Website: bh-photo
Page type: address-validator
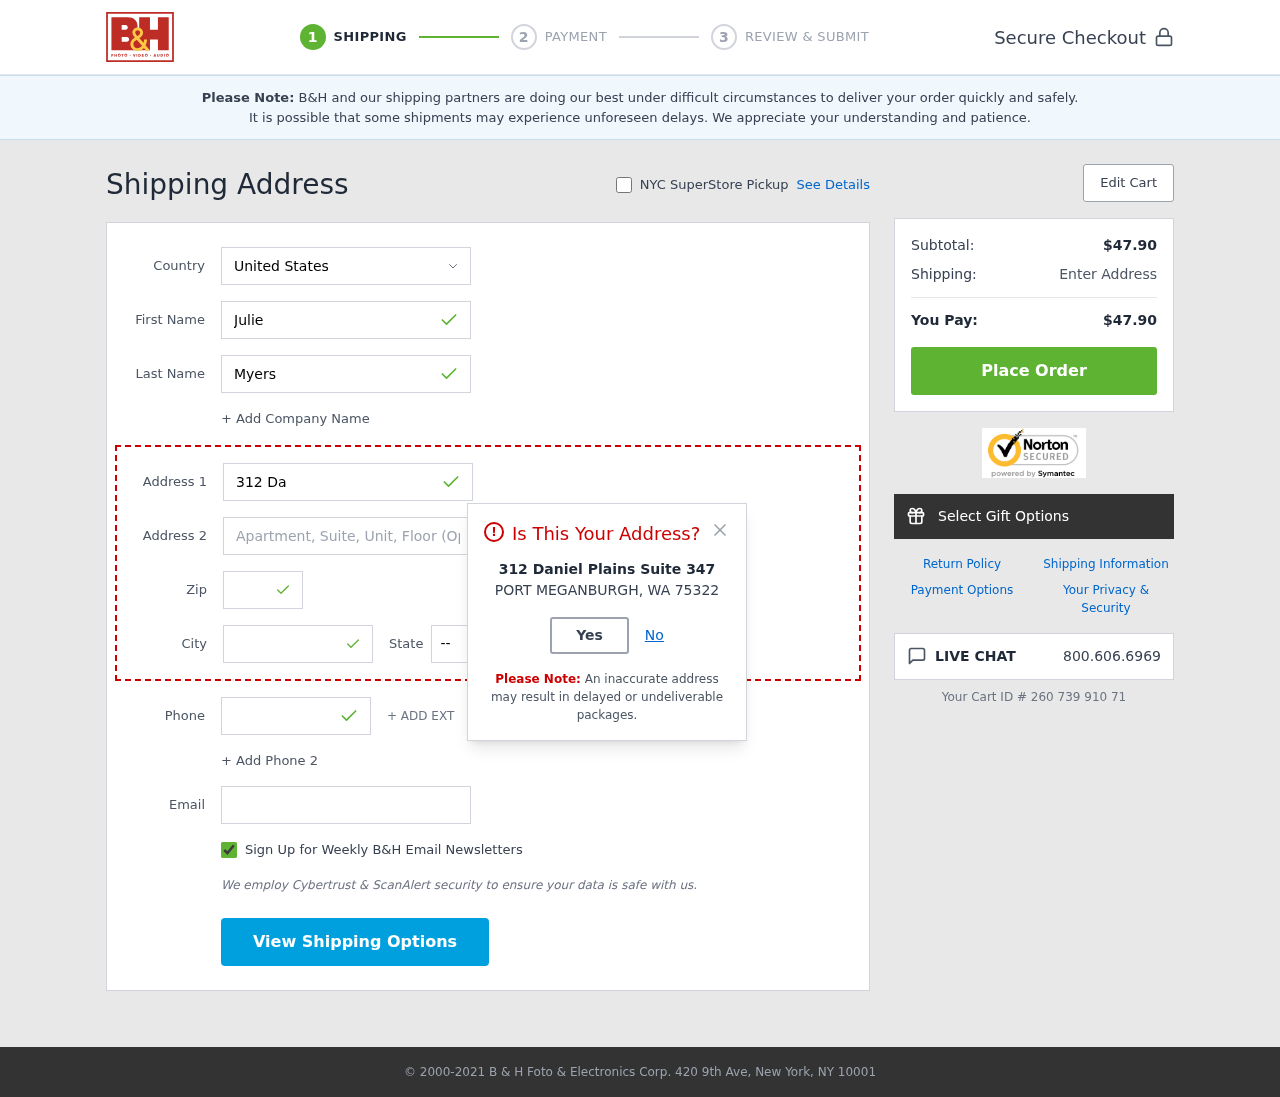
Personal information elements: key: PII_CITY
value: Port Meganburgh
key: PII_COUNTRY
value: United States
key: PII_EMAIL
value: jmyers@hotmail.com
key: PII_FIRSTNAME
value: Julie
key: PII_LASTNAME
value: Myers
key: PII_PHONE
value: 8145674889
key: PII_POSTCODE
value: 75322
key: PII_STATE_ABBR
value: WA
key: PII_STREET
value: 312 Daniel Plains Suite 347
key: PII_STREET2
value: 1357 Thompson Haven
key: PII_CITY_MODAL
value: PORT MEGANBURGH
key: PII_POSTCODE_FULL
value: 75322
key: PII_POSTCODE_NUMERIC
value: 75322
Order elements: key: ORDER_SUBTOTAL
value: $47.90
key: ORDER_TOTAL
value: $47.90
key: ORDER_ID
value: Your Cart ID # 260 739 910 71